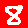
Digit: 8